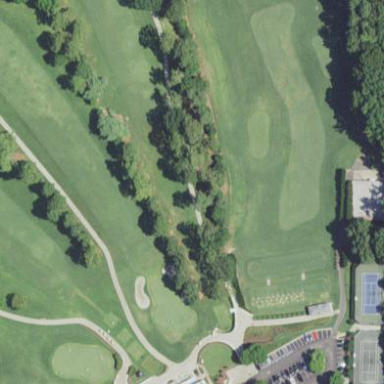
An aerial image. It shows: Driving range for golf on grass.